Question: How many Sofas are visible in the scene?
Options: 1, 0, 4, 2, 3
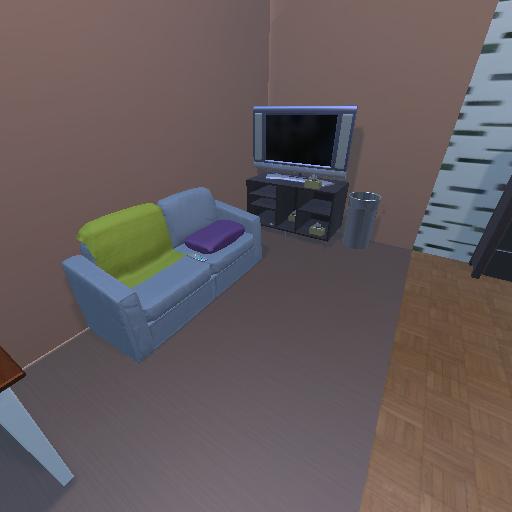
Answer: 1